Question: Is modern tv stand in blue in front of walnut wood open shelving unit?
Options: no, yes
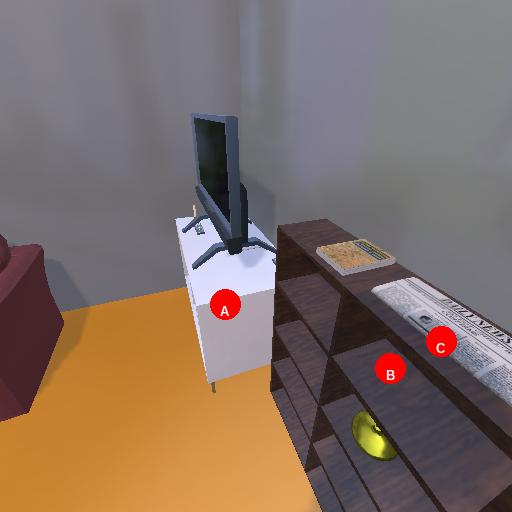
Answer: no